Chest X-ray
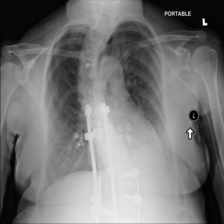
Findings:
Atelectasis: negative
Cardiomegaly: negative
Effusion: negative
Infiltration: negative
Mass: negative
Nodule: negative
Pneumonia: negative
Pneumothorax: negative
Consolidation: negative
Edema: negative
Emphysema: negative
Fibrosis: negative
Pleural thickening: negative
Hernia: negative